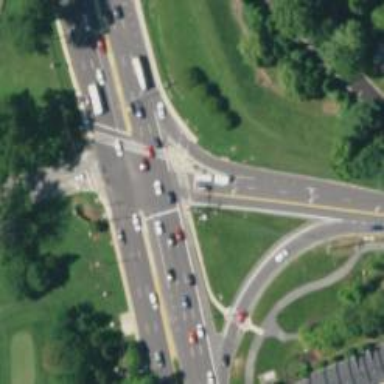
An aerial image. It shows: Marked road crossing.